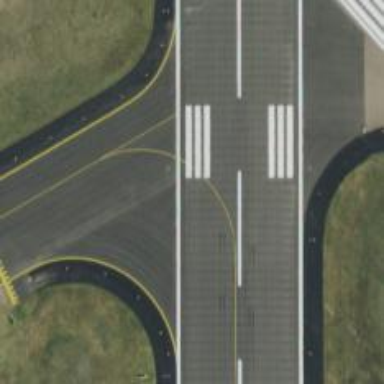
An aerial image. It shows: View of taxiway at the airport.